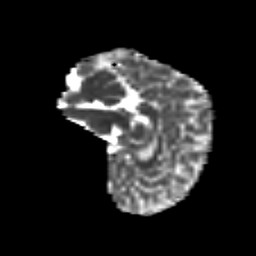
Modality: MD
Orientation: sagittal
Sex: male
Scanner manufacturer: siemens
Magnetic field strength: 3 T
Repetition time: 5 s
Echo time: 0.071 s